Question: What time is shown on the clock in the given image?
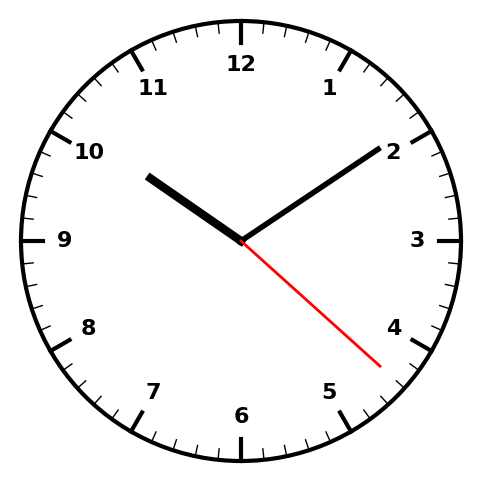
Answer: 10:09:22